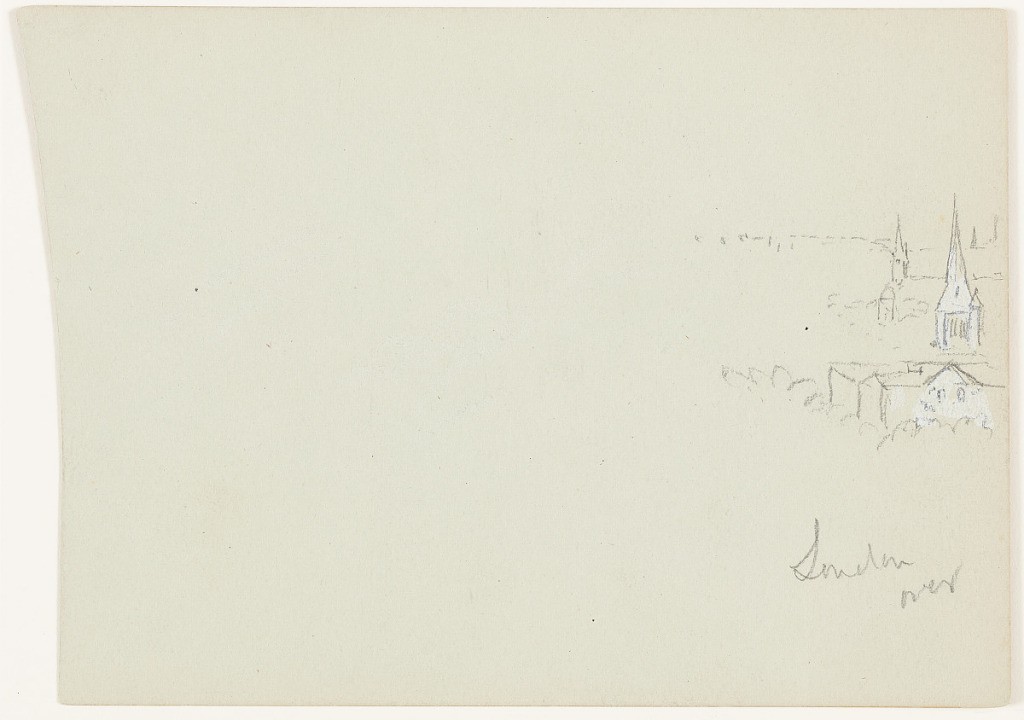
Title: City of London, United Kingdom, Part One
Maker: Frederic Edwin Church, American, 1826–1900
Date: June 15, 1869
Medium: Graphite, brush and white gouache on gray-green wove paper; verso: graphite, brush and white gouache
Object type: Drawing
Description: Landscape sketch showing, at extreme right, a small portion of a distant, panoramic view of the city of London, United Kingdom. In the foreground, a rectangular building is nestled amongst streets while multiple church spires are visible extending into the distance.

Verso: Landscape sketch showing a portion of a panoramic view of London, United Kingdom. In the foreground, a fence and a river stretch horizontally across the composition. Beyond the opposite, wooded bank, the roofs of a few buildings are visible, nestled among trees and other vegetation. In the background, past a treeline, a skyline of London is shown stretching across the composition with several notable domes and spires at right, including those of St. Paul's Cathedral.